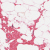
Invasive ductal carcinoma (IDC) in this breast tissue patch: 0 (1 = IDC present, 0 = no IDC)